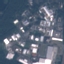
Land use / land cover: Industrial